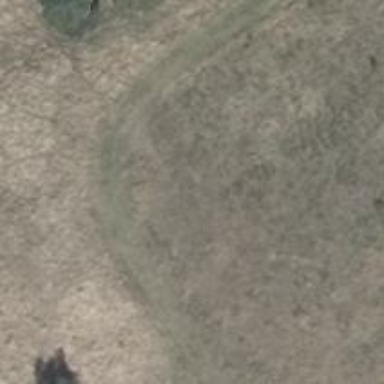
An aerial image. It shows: Grass track with grade5 track type.